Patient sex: M
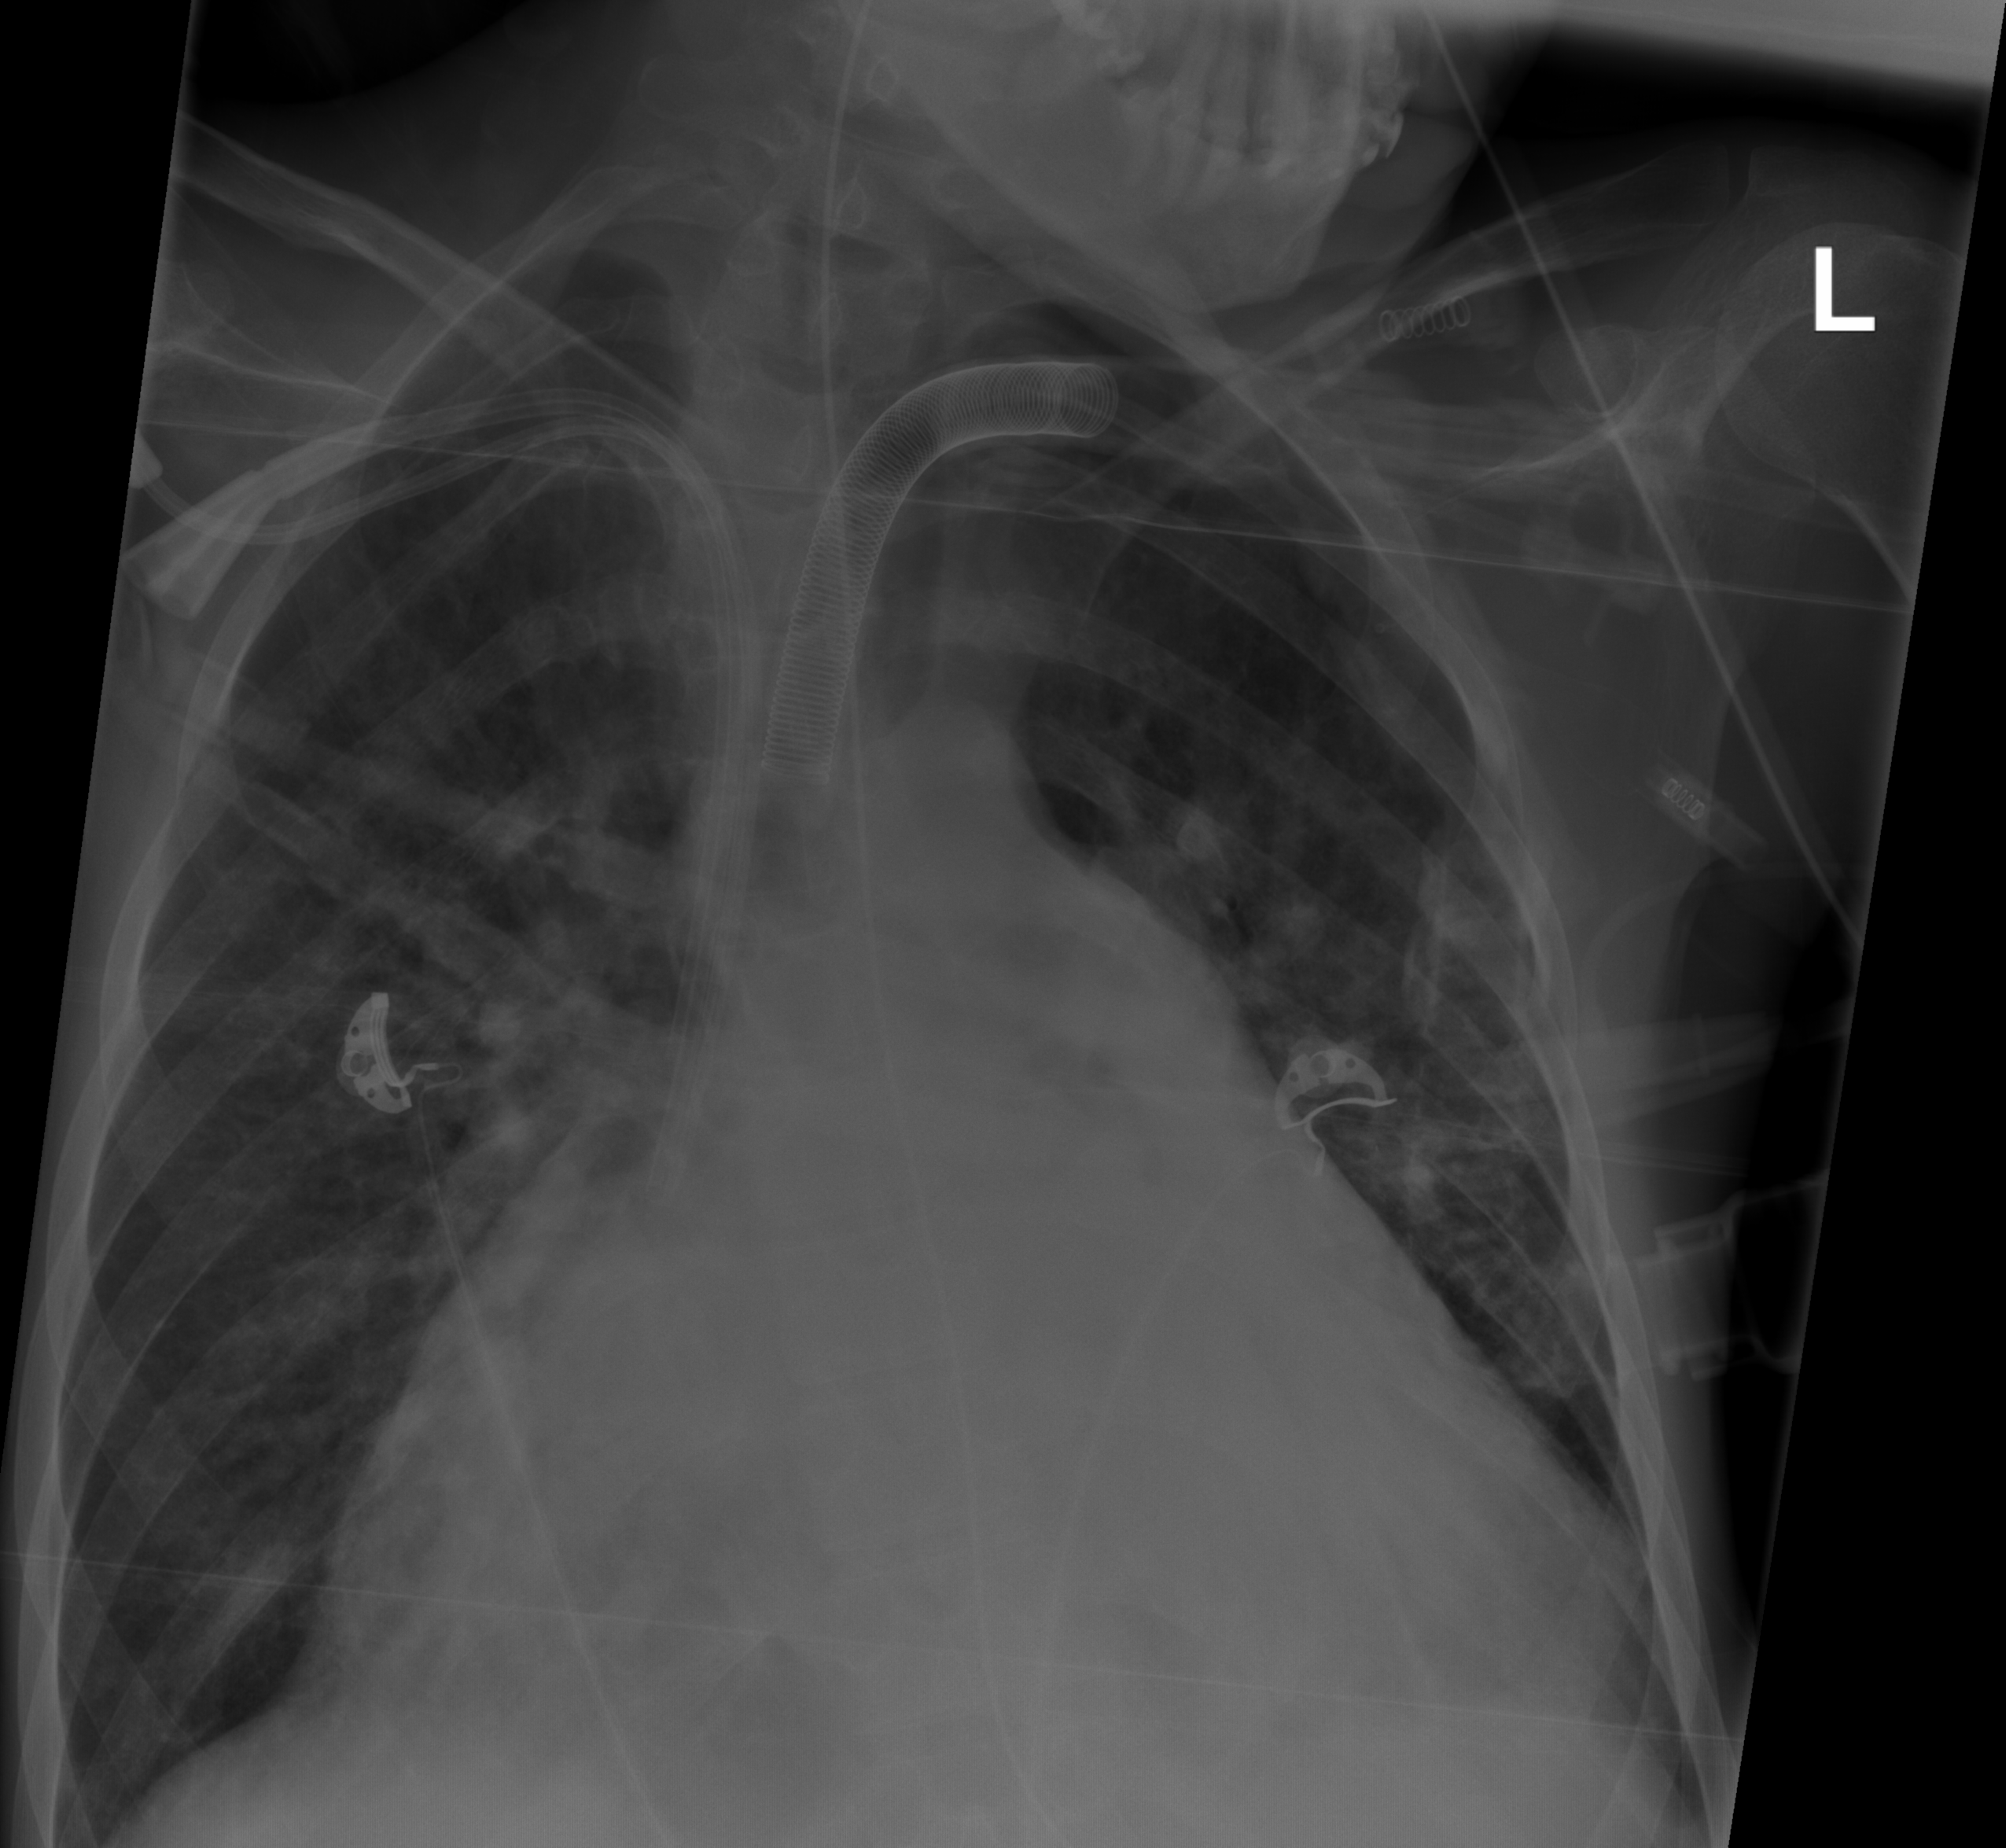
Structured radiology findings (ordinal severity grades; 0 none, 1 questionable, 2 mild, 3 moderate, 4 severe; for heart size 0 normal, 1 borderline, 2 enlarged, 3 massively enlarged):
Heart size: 3
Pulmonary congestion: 2
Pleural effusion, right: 2
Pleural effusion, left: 1
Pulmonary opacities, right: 2
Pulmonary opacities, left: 2
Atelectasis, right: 0
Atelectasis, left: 0